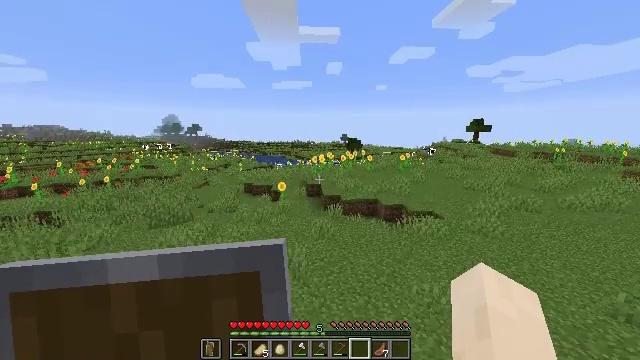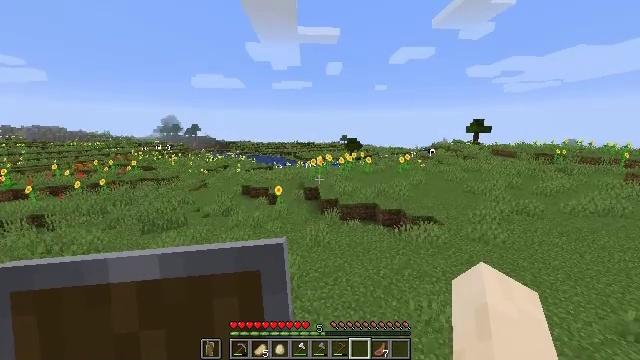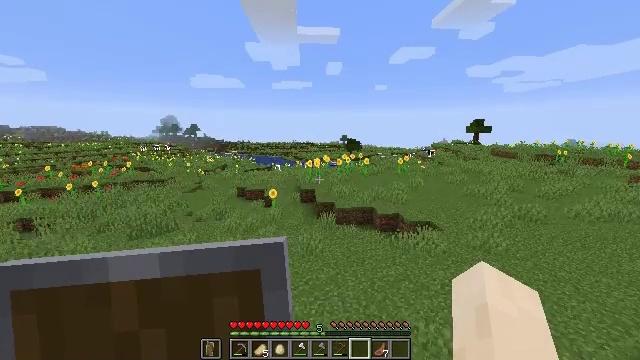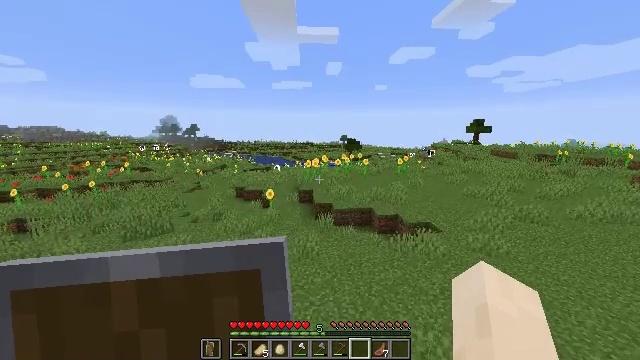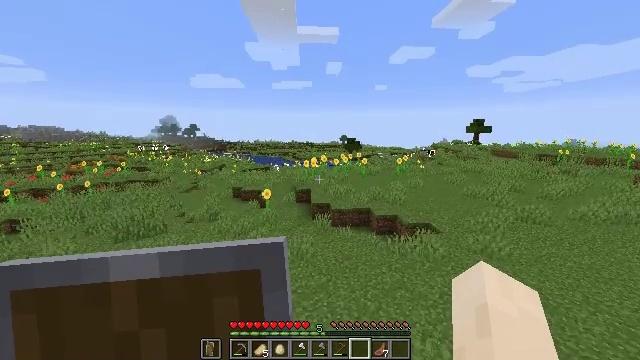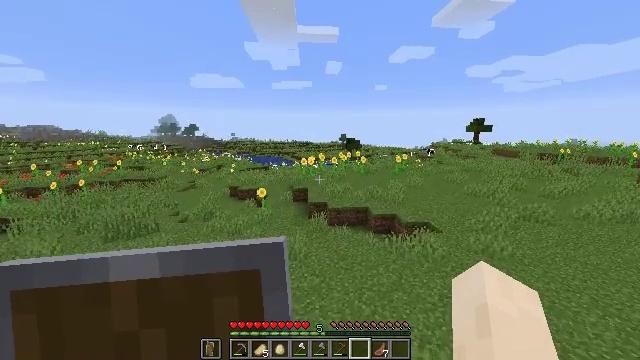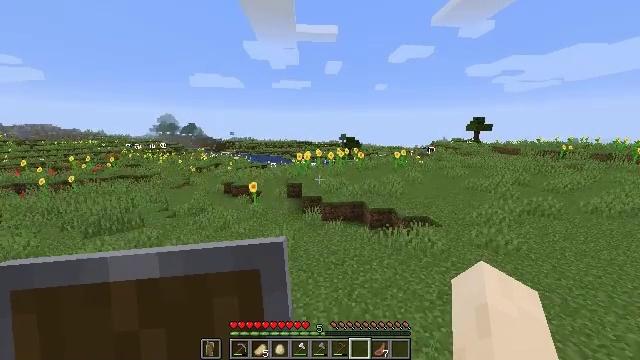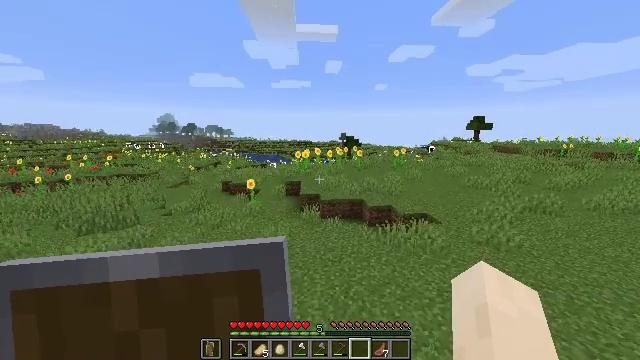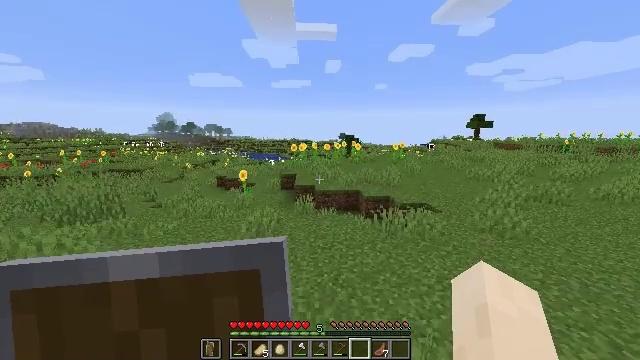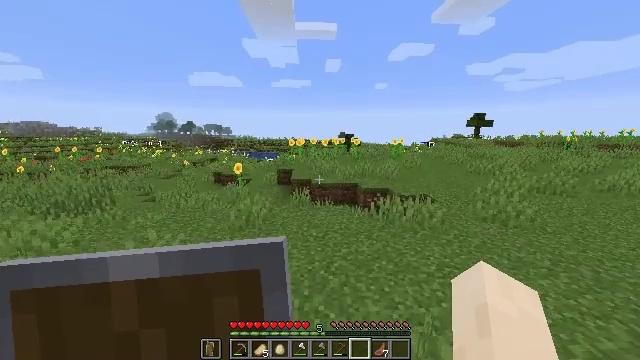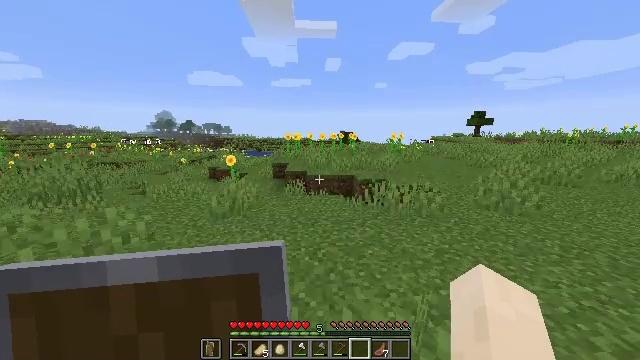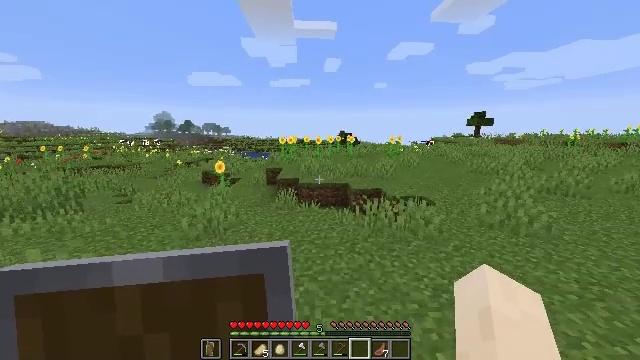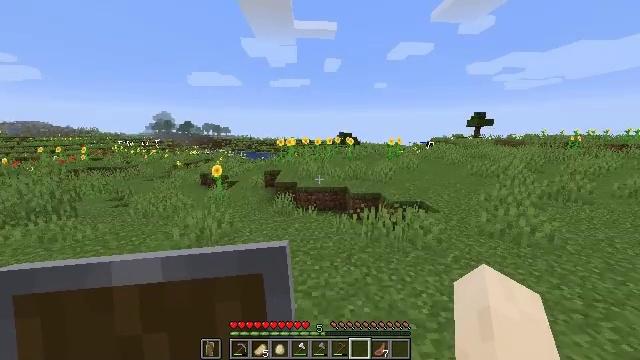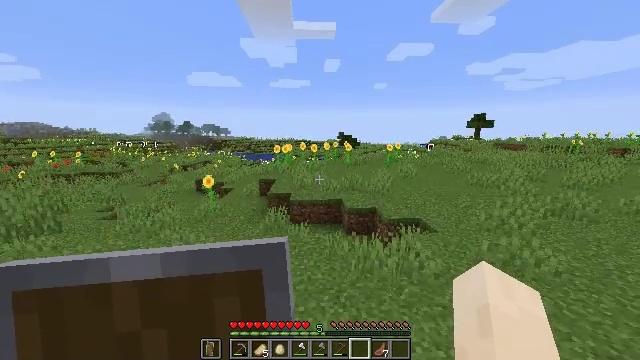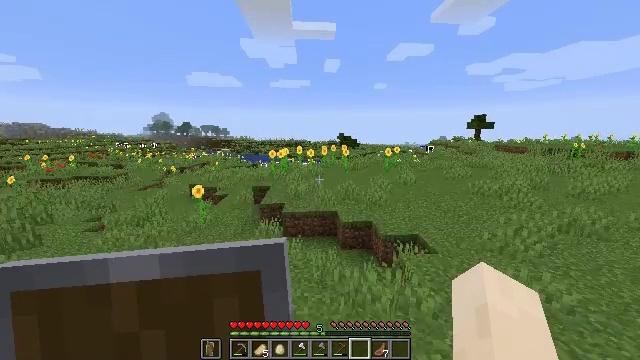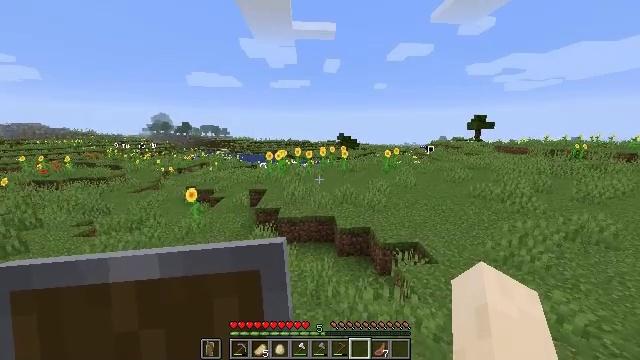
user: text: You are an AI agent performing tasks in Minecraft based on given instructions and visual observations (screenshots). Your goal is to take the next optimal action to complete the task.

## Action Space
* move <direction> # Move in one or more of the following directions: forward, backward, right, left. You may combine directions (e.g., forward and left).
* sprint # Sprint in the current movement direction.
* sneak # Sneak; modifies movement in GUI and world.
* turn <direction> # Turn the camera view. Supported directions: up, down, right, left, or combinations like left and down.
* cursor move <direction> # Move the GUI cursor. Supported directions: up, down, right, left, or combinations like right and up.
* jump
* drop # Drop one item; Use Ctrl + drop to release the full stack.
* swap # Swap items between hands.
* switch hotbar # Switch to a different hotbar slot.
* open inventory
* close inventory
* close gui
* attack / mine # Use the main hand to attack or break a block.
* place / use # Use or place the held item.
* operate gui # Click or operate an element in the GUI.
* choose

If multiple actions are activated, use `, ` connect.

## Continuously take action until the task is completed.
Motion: motion action
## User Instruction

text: Harvest a pumpkin from the field.
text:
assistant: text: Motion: move forward and move right, sprint, jump
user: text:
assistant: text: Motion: move forward and move right, sprint, jump
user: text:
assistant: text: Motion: move forward and move right, sprint, jump
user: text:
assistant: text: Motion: move forward and move right, sprint, jump
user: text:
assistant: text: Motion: move forward and move right, sprint, jump
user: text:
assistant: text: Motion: move forward and move right, sprint, jump
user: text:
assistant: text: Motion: move forward and move right, sprint, jump
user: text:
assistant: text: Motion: move forward and move right, sprint, jump
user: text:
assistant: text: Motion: move forward and move right, sprint, jump
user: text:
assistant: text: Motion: move forward and move right, sprint, jump
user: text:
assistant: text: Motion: move forward and move right, jump
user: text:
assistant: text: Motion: move forward and move right, sprint
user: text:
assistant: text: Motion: move forward, sprint
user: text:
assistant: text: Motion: move forward, sprint
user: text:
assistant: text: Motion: move forward, sprint
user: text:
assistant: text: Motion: move forward, sprint
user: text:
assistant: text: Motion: move forward, sprint
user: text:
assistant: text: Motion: move forward, sprint
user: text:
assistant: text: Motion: move forward, sprint
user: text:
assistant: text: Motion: move forward, sprint
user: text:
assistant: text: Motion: move forward, sprint
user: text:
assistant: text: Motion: move forward, sprint
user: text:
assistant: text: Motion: move forward, sprint
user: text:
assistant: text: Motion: move forward, sprint
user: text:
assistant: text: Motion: move forward, sprint, jump
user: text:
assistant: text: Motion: move forward, sprint, jump
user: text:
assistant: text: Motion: move forward, sprint, jump
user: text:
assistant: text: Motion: move forward, sprint, jump
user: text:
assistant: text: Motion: move forward, sprint, jump
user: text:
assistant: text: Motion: move forward, sprint, jump